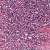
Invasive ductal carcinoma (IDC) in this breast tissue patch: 1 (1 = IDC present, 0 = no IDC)